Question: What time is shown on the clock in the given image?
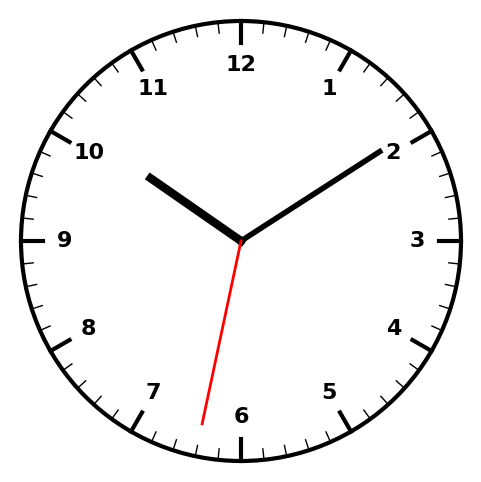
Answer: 10:09:32